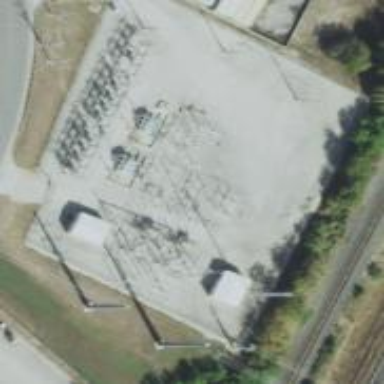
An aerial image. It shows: Switch used for power control.